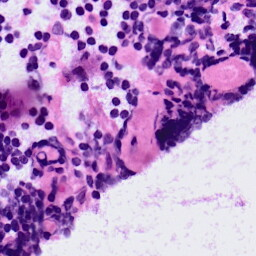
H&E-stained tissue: LymphNode